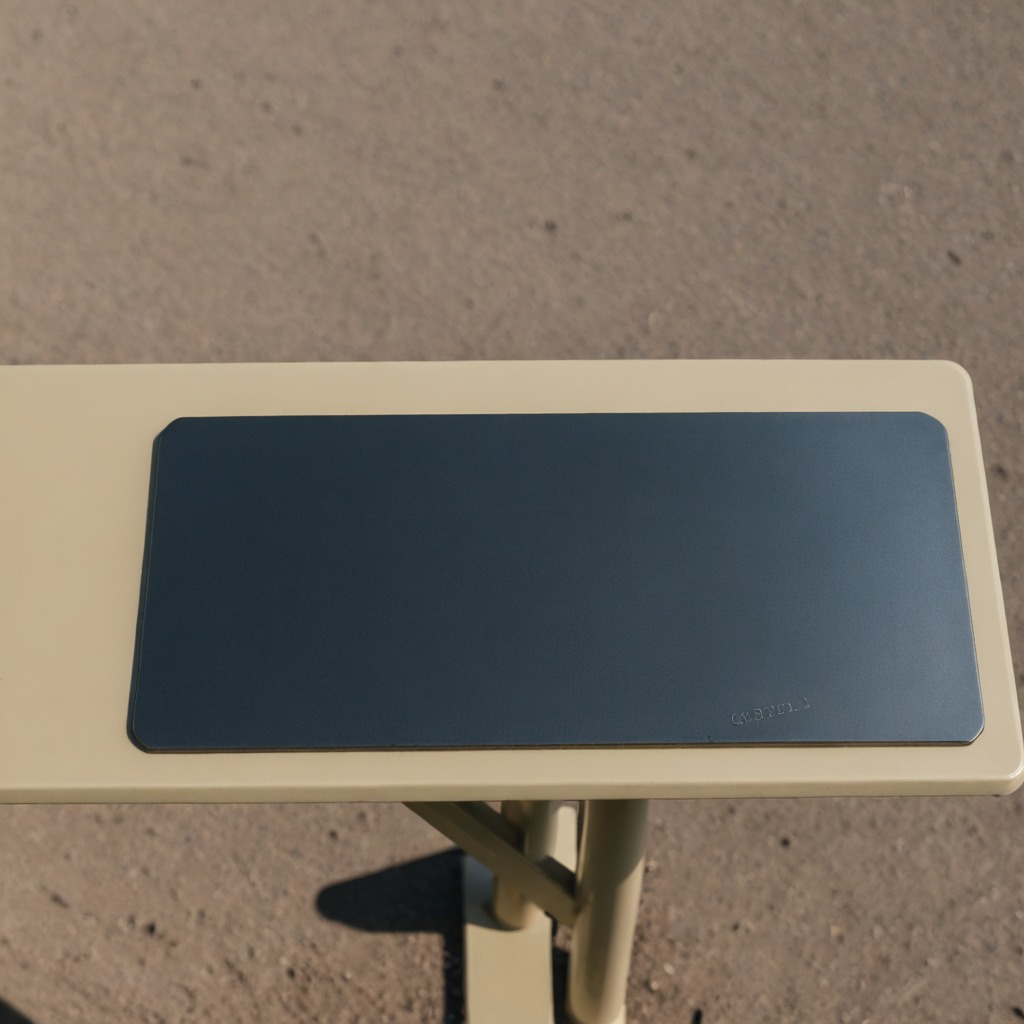
A coiled metal spring is lying on a clean utility table in a temporary outdoor tool station afternoon light present textured surface